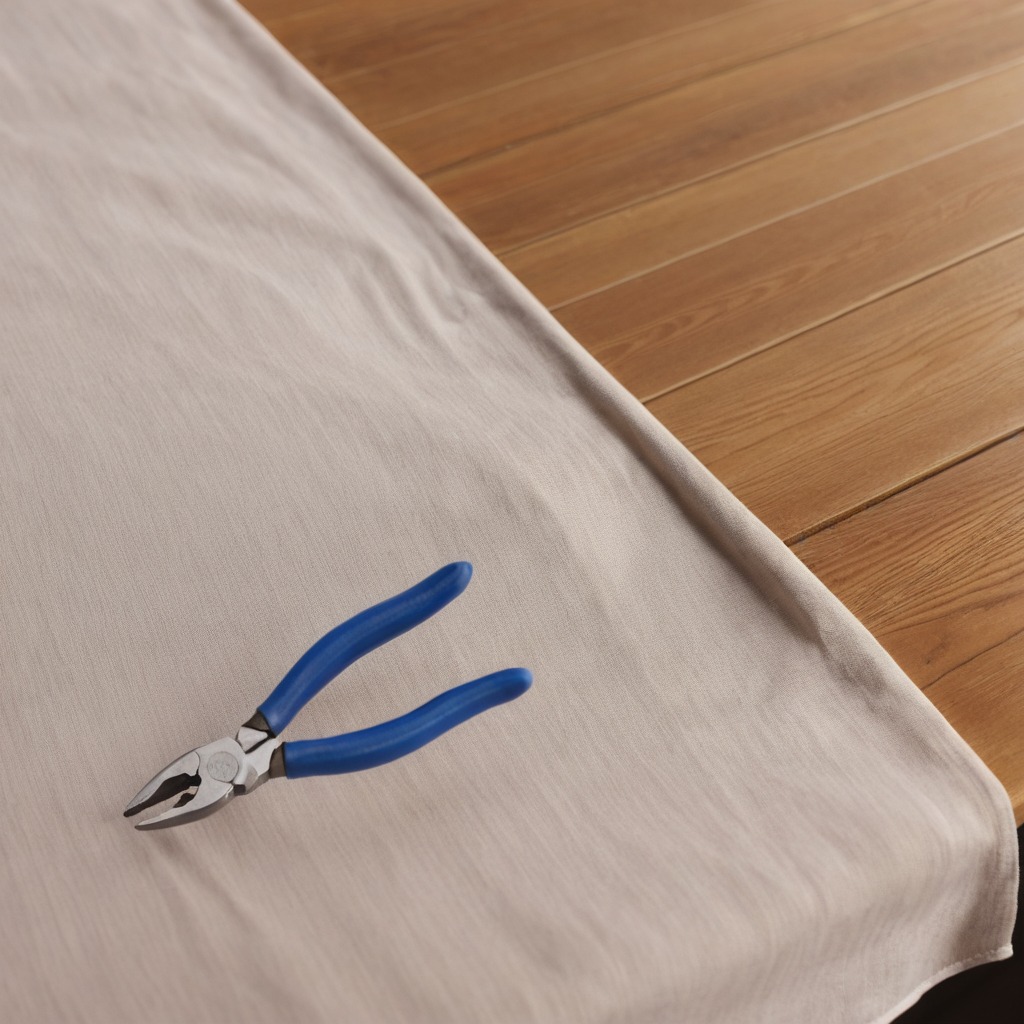
A plier lies on a wooden table in an outdoor workshop.